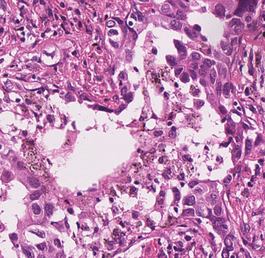
Tumor epithelial tissue: yes
Tumor-associated stroma tissue: yes
Normal tissue: no